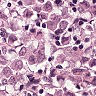
Metastatic tissue present: yes